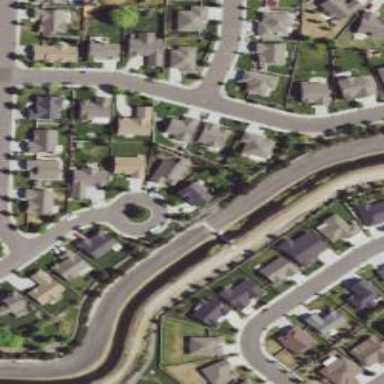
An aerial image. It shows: Turning loop on the road.